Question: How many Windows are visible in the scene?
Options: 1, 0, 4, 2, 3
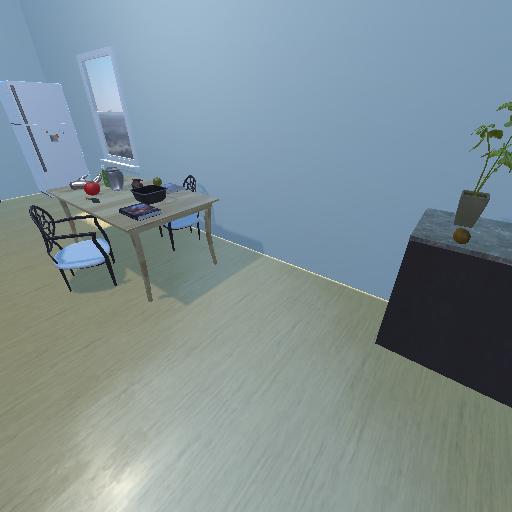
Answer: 1